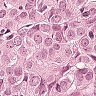
Metastatic tissue present: yes